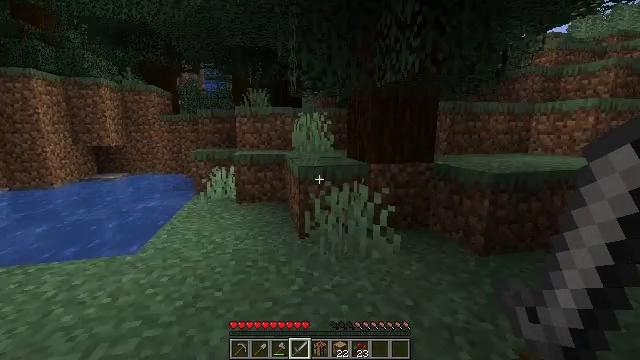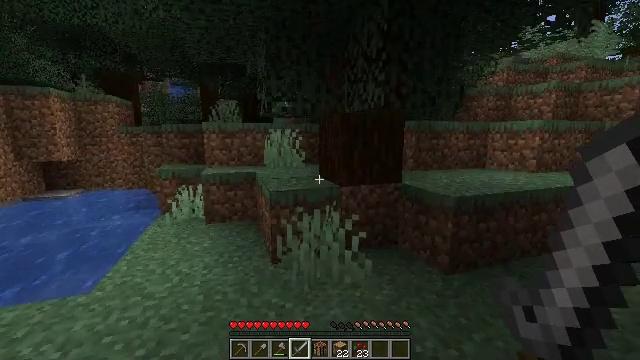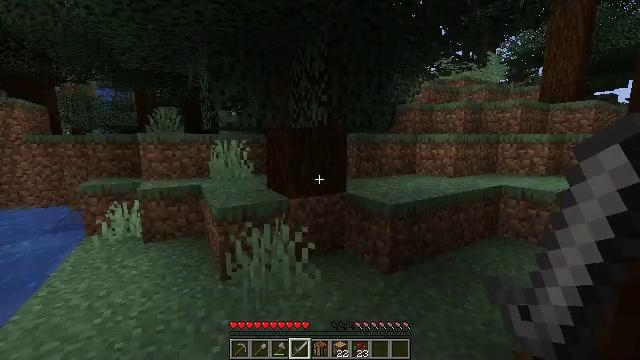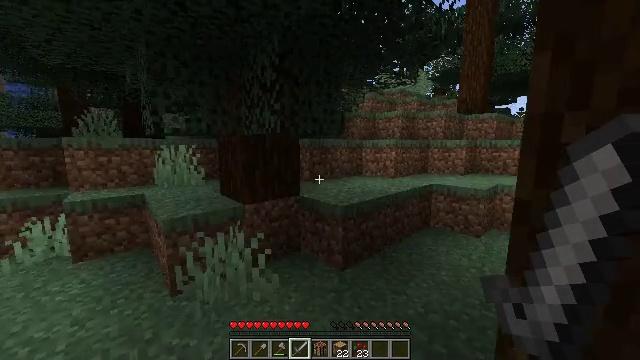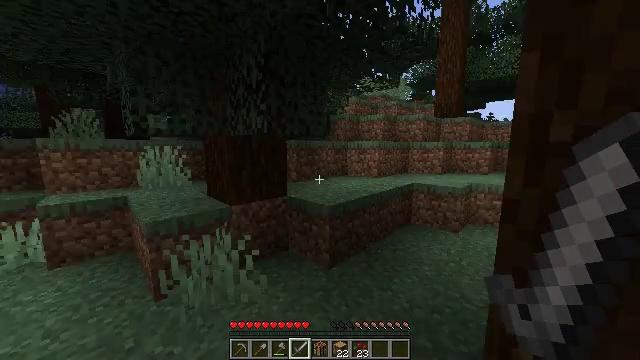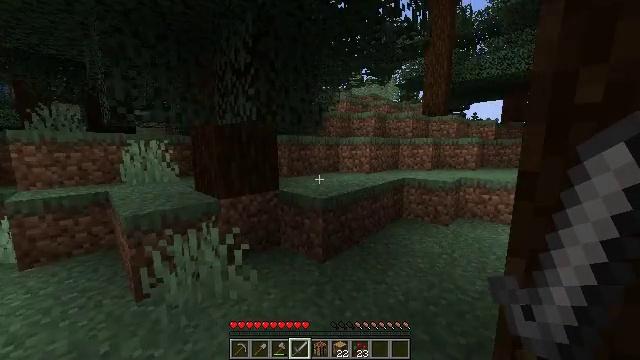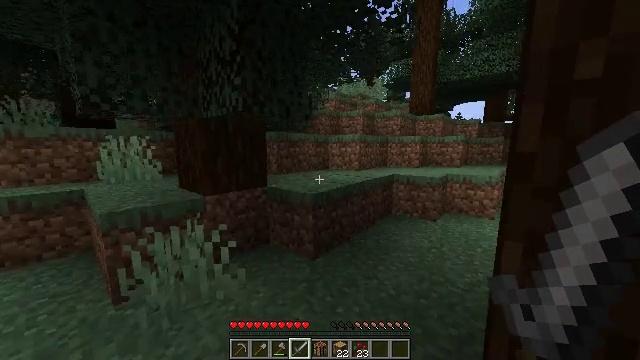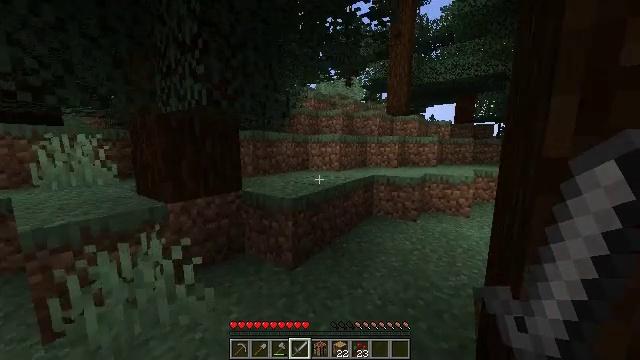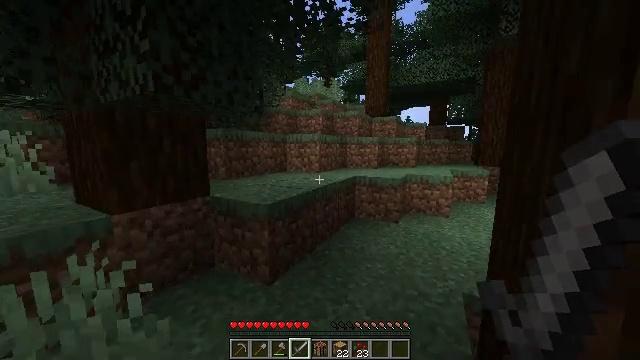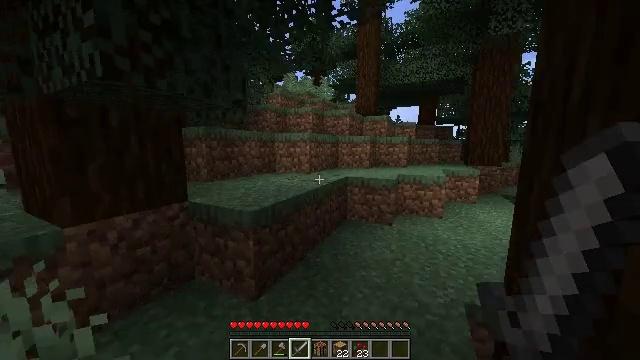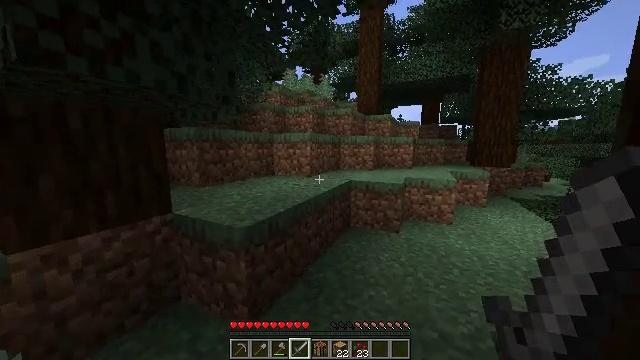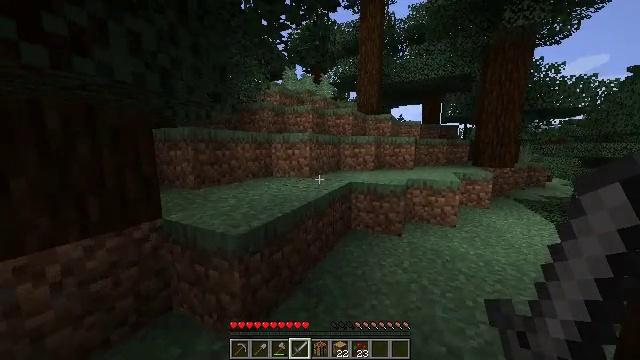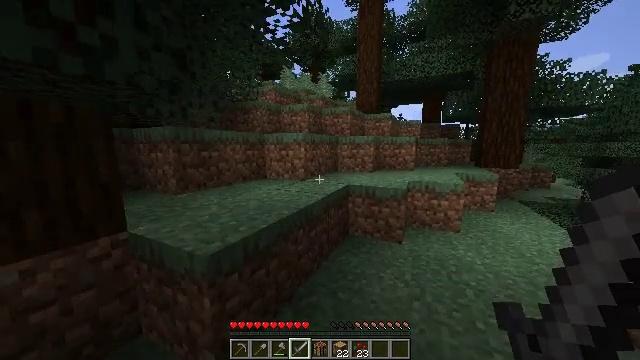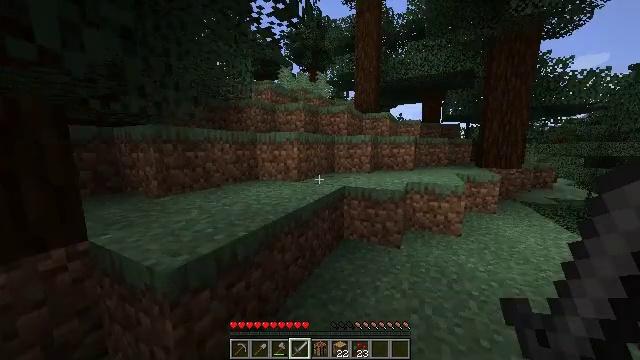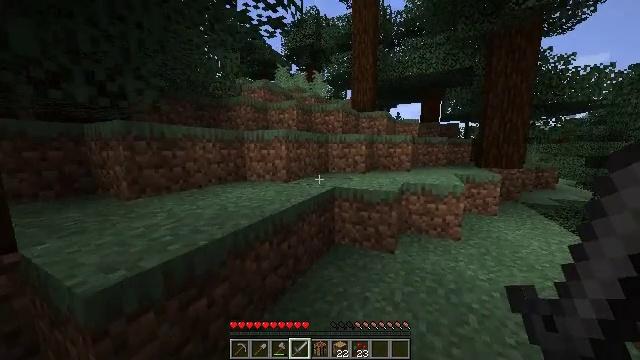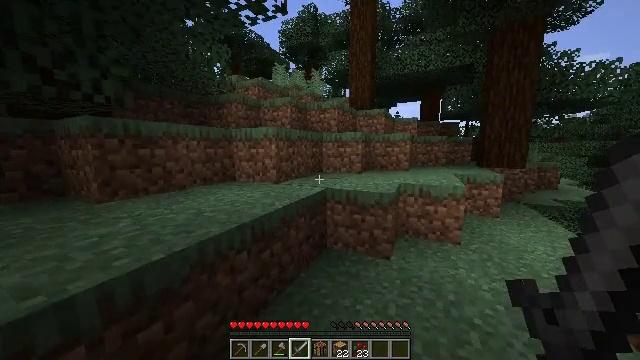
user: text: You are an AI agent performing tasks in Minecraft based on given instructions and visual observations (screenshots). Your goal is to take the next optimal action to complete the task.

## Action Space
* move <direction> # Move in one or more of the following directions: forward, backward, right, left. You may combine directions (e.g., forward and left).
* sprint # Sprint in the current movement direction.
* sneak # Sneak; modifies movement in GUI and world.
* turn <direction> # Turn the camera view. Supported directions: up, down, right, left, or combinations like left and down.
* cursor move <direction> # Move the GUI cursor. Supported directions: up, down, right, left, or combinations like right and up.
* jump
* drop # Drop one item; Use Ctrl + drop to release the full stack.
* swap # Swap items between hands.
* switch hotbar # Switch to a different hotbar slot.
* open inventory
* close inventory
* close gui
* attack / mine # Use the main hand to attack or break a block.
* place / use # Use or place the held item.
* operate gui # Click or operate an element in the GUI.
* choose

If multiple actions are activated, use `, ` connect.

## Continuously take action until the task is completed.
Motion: motion action
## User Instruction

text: Mine the blue bed to pick it up.
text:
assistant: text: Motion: move forward, sprint, turn right and up, jump
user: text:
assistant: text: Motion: move forward, sprint, turn right
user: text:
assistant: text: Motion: move forward, sprint, turn right
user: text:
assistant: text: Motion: move forward, sprint, turn right
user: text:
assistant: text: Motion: move forward, sprint, turn right
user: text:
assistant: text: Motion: move forward, sprint, turn right
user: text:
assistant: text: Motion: move forward, sprint, turn right
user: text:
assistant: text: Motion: move forward, sprint, turn right
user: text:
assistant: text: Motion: move forward, sprint, turn right
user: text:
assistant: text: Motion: move forward, sprint
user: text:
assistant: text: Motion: move forward and move right, sprint
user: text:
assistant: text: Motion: move forward and move right, sprint
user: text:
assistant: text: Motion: move forward and move right, sprint
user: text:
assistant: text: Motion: move forward and move right, sprint
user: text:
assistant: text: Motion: move forward, sprint
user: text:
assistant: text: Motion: move forward, sprint
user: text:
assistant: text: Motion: move forward, sprint
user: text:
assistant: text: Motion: move forward, sprint
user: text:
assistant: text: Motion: move forward, sprint, jump
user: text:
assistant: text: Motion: move forward, sprint, jump
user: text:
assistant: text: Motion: move forward, sprint, jump
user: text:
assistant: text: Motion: move forward, sprint, jump
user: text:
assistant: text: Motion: move forward, sprint, jump
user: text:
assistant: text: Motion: move forward, sprint, jump
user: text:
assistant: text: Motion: move forward, sprint, turn left, jump
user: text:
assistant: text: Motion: move forward, sprint, turn left
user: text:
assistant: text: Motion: move forward, sprint, turn left
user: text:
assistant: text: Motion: move forward, sprint, turn left
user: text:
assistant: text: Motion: move forward, sprint, turn left
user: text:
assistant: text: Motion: move forward, sprint, turn left, jump